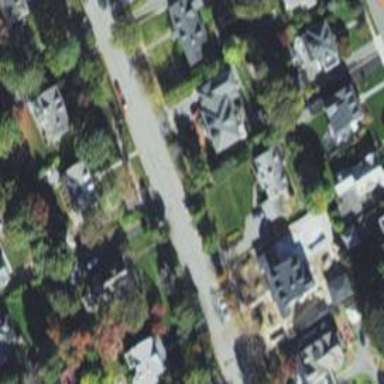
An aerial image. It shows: Neighbourhood with historic district.